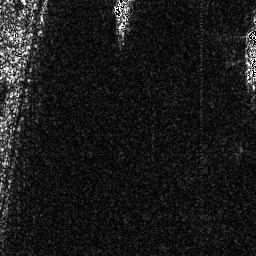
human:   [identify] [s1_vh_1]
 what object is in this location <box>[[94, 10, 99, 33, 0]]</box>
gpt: <ref>1 medium ship at the top right</ref>